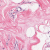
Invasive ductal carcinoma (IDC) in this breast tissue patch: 0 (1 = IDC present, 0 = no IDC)